Question: I need to draw an open arc.
However, when I enter these values, for example:
'''
Arc arc = new Arc();
arc.setCenterX(100.0f);
arc.setCenterY(100.0f);
arc.setRadiusX(80.0f);
arc.setRadiusY(80.0f);
arc.setStartAngle(0.0f);
arc.setLength(80.0f);
arc.setType(ArcType.OPEN);
'''
so it will be displayed:

Why did not he just draw an arc? So how do I draw it?
Please help.
Thank you
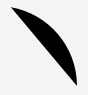
Answer: The default fill is 'Color.BLACK'.
You should set it to 'Color.TRANSPARENT'
Adding 'setStroke' and 'setStrokeWidth' to make the arc visible.
like this:
'''
arc.setStroke(Color.BLACK);
arc.setStrokeWidth(2);
arc.setFill(Color.TRANSPARENT);
'''
<URL>
> 'setFill''public final void setFill(Paint value)'Sets the value of the property fill.
Defines parameters to fill the interior of an Shape using the settings of the Paint context. The default value is Color.BLACK for all shapes except Line, Polyline, and Path. The default value is null for those shapes.